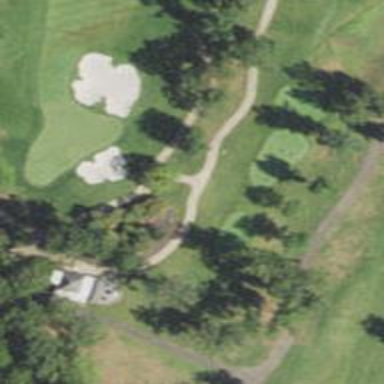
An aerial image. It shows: Path used for both walking and golf.